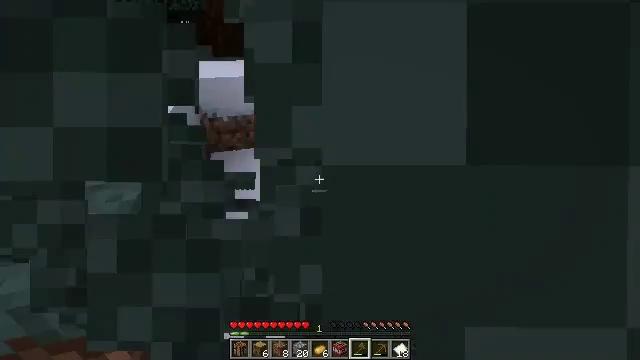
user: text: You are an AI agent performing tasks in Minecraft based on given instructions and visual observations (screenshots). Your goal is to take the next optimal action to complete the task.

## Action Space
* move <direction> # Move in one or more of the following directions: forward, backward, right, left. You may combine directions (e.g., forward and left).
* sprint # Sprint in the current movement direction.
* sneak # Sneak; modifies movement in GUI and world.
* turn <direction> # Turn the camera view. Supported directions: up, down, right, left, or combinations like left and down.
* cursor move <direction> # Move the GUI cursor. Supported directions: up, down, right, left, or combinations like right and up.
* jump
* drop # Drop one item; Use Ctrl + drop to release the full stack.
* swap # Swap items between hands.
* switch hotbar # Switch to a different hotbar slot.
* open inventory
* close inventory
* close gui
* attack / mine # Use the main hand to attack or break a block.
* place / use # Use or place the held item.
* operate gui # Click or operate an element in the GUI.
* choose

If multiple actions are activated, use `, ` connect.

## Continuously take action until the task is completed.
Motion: motion action
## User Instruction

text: Remove the large fern from the terrain.
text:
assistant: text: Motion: no_op